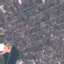
Land use / land cover class: Residential